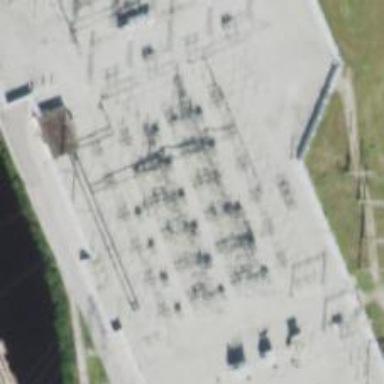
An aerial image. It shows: Switch for power supply.